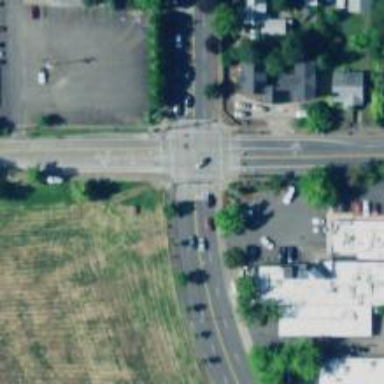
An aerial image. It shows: Solid stop line on the road.